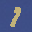
Label: 1